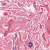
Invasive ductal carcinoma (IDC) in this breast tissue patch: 0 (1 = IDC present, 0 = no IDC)